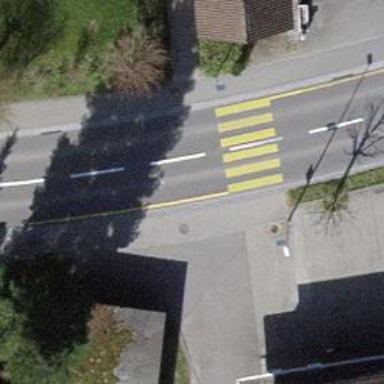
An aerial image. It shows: Uncontrolled zebra crossing on the road.